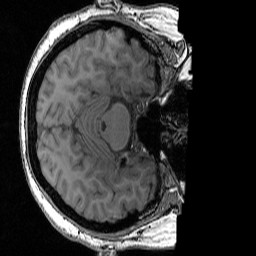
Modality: T1w
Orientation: axial
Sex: male
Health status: ill
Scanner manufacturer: siemens
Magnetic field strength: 3 T
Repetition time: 1.57 s
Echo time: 0.00342 s